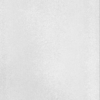
Label: dusty